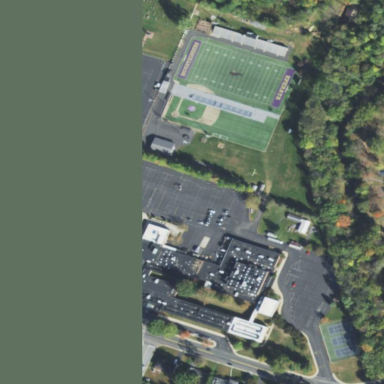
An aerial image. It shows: School.